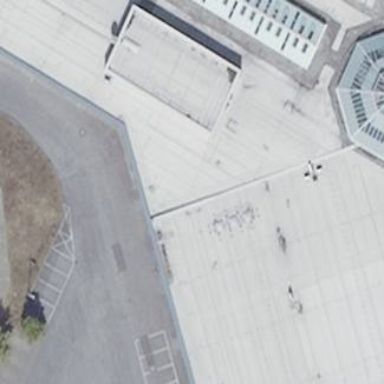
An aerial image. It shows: Part of building.